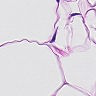
Metastatic tissue present: no